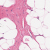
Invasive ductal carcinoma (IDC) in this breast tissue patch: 0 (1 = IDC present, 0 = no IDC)